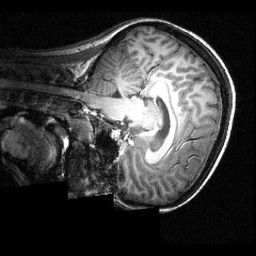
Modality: T1w
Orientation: sagittal
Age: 16
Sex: female
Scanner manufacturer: siemens
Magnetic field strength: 3.951 T
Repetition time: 1.5 s
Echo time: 0.00335 s